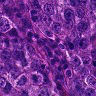
Metastatic tissue present: yes